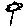
Label: flower